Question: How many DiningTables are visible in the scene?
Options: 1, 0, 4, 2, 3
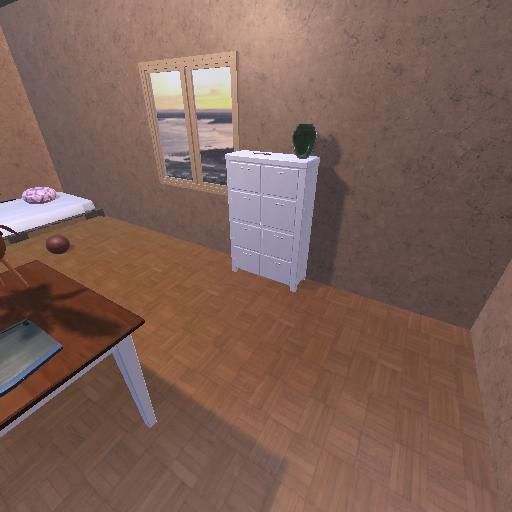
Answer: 1